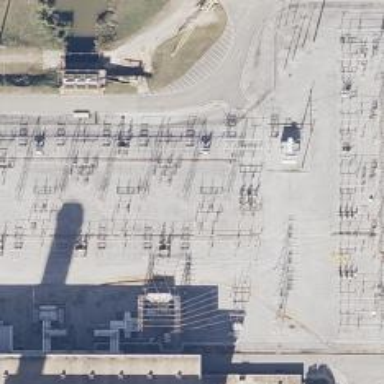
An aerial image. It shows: Switch for power supply.